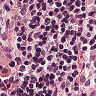
Metastatic tissue present: no